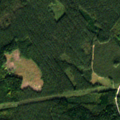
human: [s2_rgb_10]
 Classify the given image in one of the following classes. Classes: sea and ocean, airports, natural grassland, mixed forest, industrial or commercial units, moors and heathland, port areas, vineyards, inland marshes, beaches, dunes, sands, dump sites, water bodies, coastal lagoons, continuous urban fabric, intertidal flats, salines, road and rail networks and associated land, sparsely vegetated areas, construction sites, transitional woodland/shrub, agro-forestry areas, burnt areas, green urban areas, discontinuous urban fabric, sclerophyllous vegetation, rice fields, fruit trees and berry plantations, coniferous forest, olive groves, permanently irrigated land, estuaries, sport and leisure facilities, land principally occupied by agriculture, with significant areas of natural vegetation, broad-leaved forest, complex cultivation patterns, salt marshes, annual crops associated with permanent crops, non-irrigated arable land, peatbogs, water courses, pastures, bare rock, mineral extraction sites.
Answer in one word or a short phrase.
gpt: coniferous forest